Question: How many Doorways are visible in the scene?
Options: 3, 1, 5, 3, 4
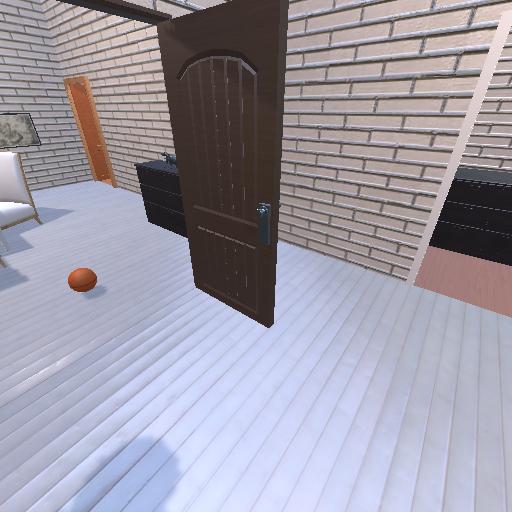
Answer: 3